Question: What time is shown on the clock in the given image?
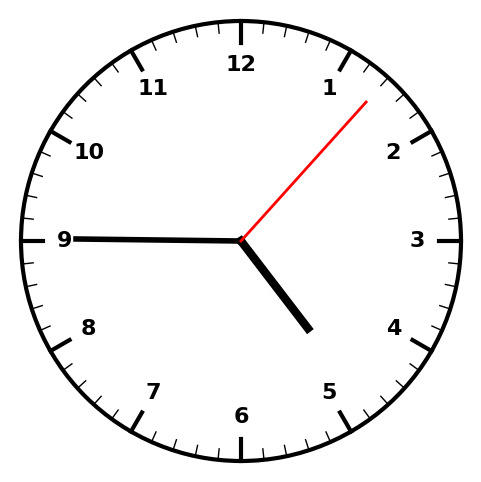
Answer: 04:45:07